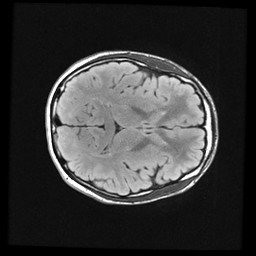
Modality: FLAIR
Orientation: axial
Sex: male
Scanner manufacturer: ge
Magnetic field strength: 3 T
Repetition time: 9 s
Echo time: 0.1216 s